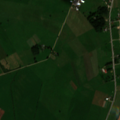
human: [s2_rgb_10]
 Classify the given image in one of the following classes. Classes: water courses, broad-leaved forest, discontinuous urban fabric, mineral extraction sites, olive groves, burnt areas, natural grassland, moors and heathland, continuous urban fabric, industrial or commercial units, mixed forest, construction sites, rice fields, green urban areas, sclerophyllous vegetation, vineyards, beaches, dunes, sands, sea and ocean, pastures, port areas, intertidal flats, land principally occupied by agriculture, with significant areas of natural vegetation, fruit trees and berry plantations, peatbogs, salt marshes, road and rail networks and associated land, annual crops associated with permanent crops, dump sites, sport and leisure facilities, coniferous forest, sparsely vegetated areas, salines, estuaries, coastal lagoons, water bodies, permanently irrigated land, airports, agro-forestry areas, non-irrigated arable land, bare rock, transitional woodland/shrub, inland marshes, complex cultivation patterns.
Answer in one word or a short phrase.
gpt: non-irrigated arable land, pastures, complex cultivation patterns